Question: I'm working in Objective-C to Swift mixed project and am seeing the following error message when trying to retrieve an object that I know to be a string: "AnyObject" is not identical to "String".
I really don't want to explicitly specify every single time what I'm getting out of a collection.

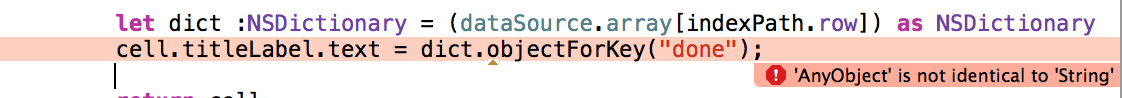
Answer: '''
let dict = (dataSource.array[indexPath.row]) as NSDictionary
cell.titleLabel.text = dict.objectForKey("done")! as String
'''
Safer solution is to check if you can cast object from dictionary to string
'''
if let dict = dataSource.array[indexPath.row] as? NSDictionary {
cell.titleLabel.text = (dict.objectForKey("done") as? String) ?? ""
}
'''